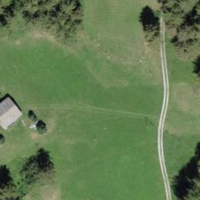
EUNIS habitat code: 26
Species observed at this site:
Erebia aethiops